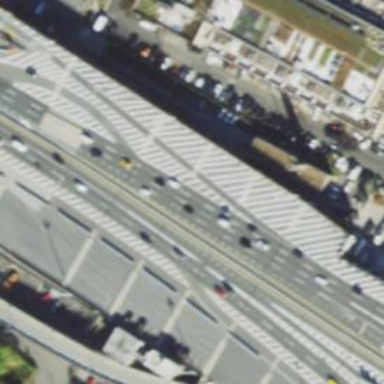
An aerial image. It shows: Bridge over motorway.